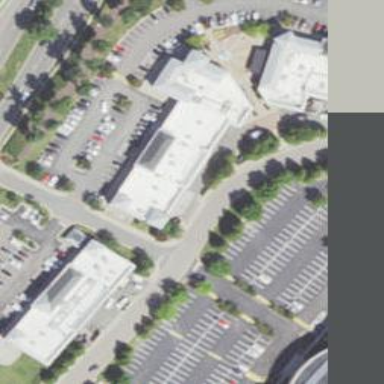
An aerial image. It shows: Retail area.